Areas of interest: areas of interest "ASEAN International Pengdai 3D Building Materials and Home Furnishings Mall, Building 6."
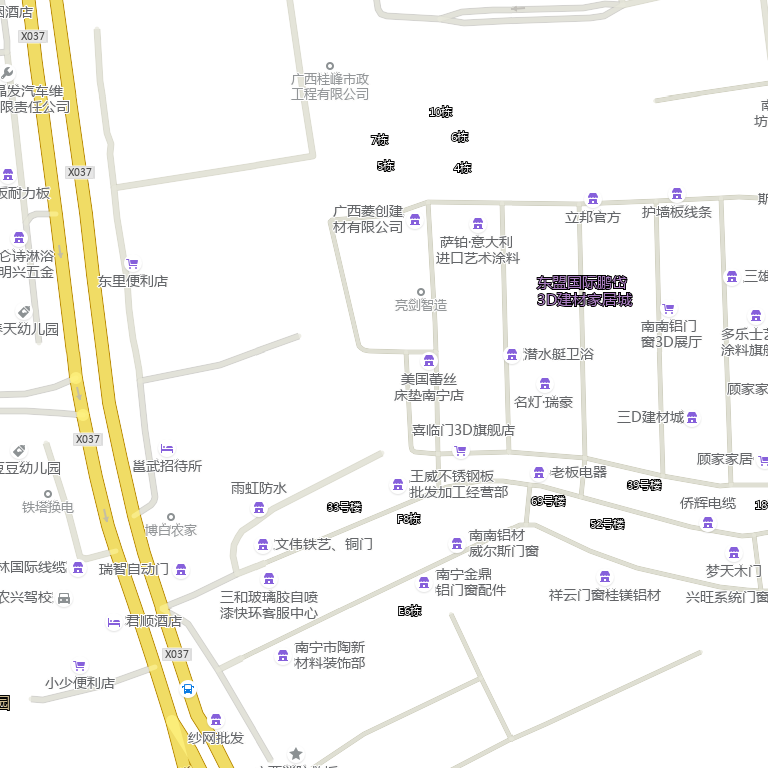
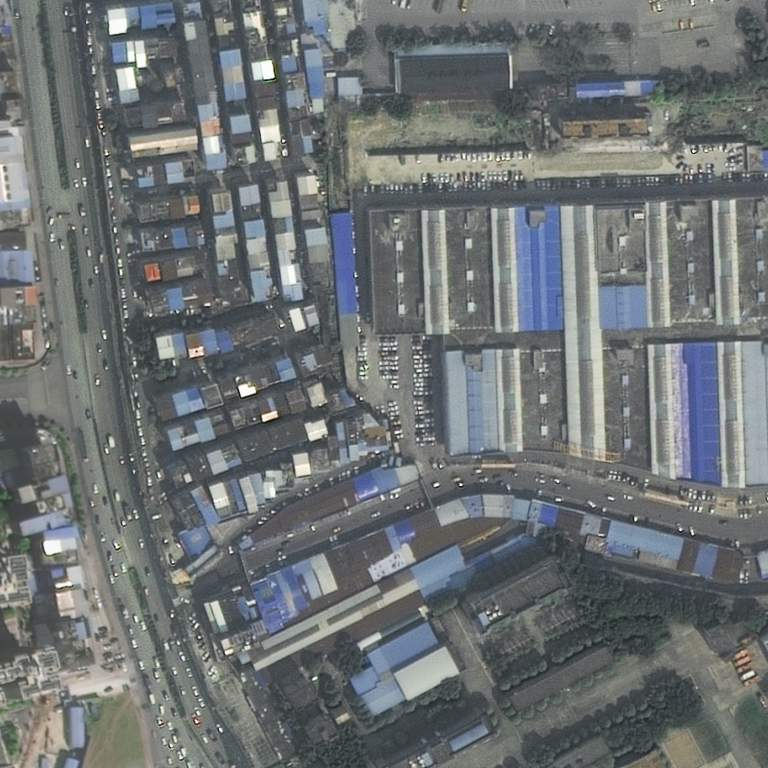